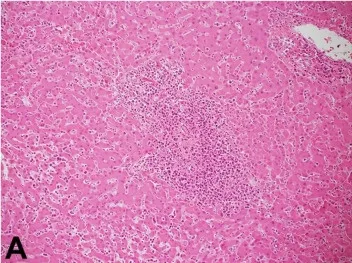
Liver with lymphocytic infiltrate (H&E, 440x).
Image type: pathology (h&e)